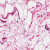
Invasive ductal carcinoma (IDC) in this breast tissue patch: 0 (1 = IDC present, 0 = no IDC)